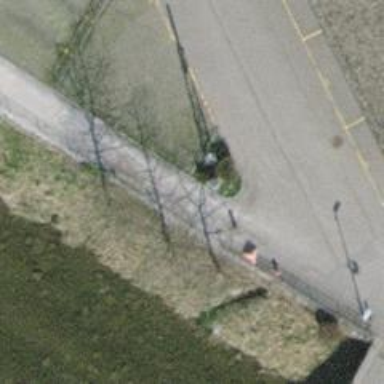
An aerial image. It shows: Bollard barrier.